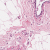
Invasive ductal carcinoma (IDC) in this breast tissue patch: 0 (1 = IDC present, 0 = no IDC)